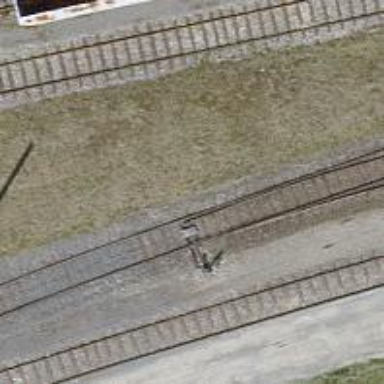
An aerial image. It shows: Railway switch.